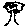
Label: tree